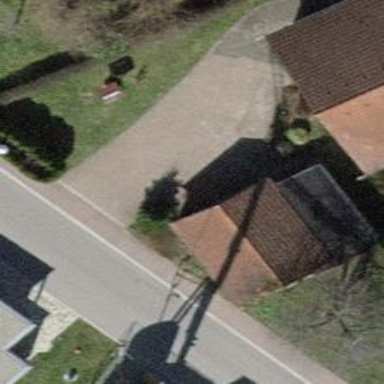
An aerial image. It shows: Garage building.